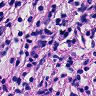
Metastatic tissue present: yes